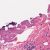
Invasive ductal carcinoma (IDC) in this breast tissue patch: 0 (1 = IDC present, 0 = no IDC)